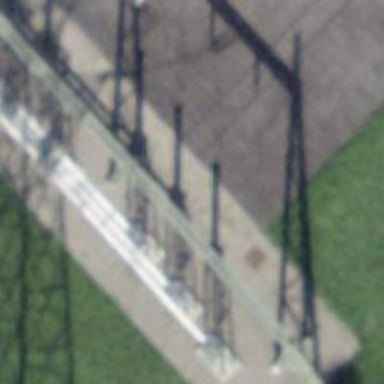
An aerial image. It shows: Insulator used in power systems.